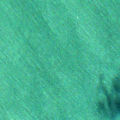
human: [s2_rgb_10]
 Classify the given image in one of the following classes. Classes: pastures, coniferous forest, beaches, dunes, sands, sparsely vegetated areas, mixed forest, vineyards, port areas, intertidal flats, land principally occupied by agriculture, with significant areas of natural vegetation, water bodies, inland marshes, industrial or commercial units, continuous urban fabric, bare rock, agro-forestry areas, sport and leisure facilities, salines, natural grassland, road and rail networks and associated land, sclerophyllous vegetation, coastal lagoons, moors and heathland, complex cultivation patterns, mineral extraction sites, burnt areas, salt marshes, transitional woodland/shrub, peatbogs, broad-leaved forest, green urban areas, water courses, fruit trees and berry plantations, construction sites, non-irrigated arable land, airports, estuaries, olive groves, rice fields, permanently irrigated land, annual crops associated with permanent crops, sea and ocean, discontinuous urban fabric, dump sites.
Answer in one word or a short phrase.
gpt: sea and ocean